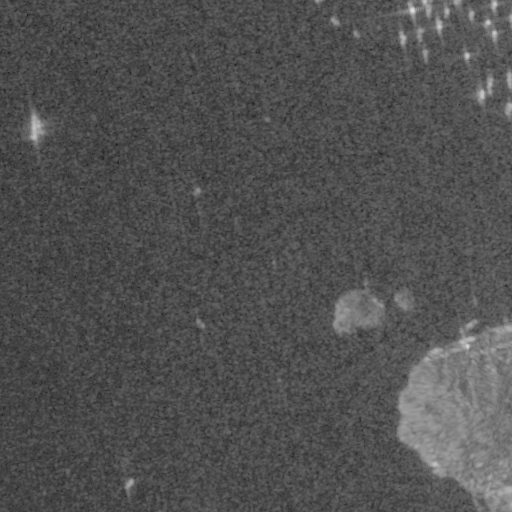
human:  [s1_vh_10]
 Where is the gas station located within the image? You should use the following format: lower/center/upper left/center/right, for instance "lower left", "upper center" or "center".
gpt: The gas station is located in the lower right of the image.
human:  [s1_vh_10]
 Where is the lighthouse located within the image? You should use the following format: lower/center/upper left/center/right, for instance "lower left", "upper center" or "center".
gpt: The lighthouse is located in the center of the image.
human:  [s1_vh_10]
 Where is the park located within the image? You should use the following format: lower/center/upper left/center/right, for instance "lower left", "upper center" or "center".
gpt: The park is located in the lower right of the image.
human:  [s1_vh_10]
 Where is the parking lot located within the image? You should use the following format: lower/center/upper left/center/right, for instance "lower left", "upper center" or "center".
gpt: The parking lot is located in the lower right of the image.
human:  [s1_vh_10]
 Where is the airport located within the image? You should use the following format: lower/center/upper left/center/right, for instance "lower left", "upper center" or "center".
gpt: There is no airport in the image.

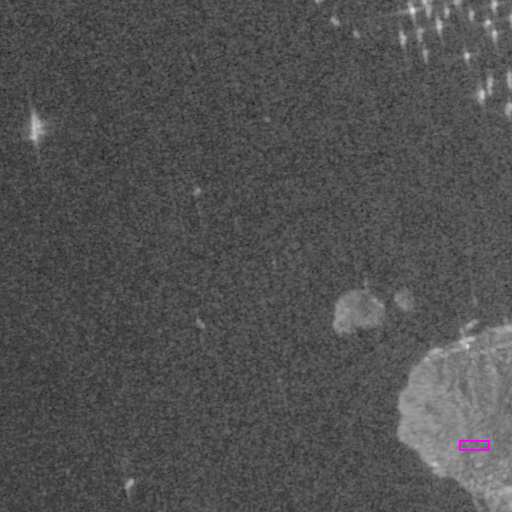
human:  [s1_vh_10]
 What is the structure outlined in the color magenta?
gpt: The structure outlined in magenta is a park.
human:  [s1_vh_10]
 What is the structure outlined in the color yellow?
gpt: There is no yellow outline.